Question: I have following data:
'''
kx = 20;
ky = 20;
k = [kx ky];
PointsL = [
[ 32 0 0] % P1
[387 0 0]
[475 0 0]
[475 30 0]
[602 30 0] % P5
[602 220 0]
[475 220 0]
[475 737 0]
[387 737 0]
[ 32 737 0] % P10
[ 32 555 0]
[ 0 555 0]
[ 0 277 0]
[ 27 277 0]
[ 27 250 0] % P15
[ 0 250 0]
[ 0 57 0]
[ 32 57 0] % P18
];
PointsH = [
[ 32 0 270] % P1
[387 0 270]
[475 0 183]
[475 30 183]
[602 30 183] % P5
[602 220 183]
[475 220 183]
[475 737 183]
[387 737 270]
[ 32 737 270] % P10
[ 32 555 270]
[ 0 555 270]
[ 0 277 270]
[ 27 277 270]
[ 27 250 270] % P15
[ 0 250 270]
[ 0 57 270]
[ 32 57 270] % P18
];
'''
'PointsL' are points of the lower surface - all with 'z=0'.
'PointsH' are points of the higher surface - changable in z-axis.
All of them are representing points of room.
Following code draws 3d model:
'''
plength = size(PointsL,1);
for i=1:plength
if i == 1
pl1 = PointsL(plength,:);
ph1 = PointsH(plength,:);
else
pl1 = PointsL(i-1,:);
ph1 = PointsH(i-1,:);
end
pl2 = PointsL(i,:);
ph2 = PointsH(i,:);
line([pl1(1) pl2(1)], [pl1(2) pl2(2)], [pl1(3) pl2(3)]);
line([ph1(1) ph2(1)], [ph1(2) ph2(2)], [ph1(3) ph2(3)]);
line([pl1(1) ph1(1)], [pl1(2) ph1(2)], [pl1(3) ph1(3)]);
end
p1 = PointsH(2,:);
p2 = PointsH(9,:);
line([p1(1) p2(1)], [p1(2) p2(2)], [p1(3) p2(3)]);
p1 = PointsH(4,:);
p2 = PointsH(7,:);
line([p1(1) p2(1)], [p1(2) p2(2)], [p1(3) p2(3)]);
'''

Is it possible to get height ('z' value) for given 'x,y' values ?
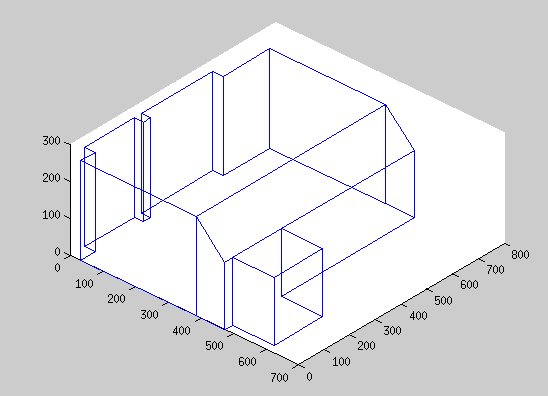
Answer: Ok, I was going to say that this could easily be done using 'TriScatteredInterp()' on 'PointsH'. I realised that it was not that simple to get it to produce what I wanted. I resorted to adding extra points and moving them around to create the right interpolation triangles.
I finally got something that can produce the z-value corresponding to the point (a,b).
Here is what I ended up doing...
'''
epsilon = 1e-8;
PointsL_diff = epsilon*[
[ -1 0 0] % P1
[ 0 -1 0]
[ 0 -1 0]
[ 1 0 0]
[ 0 -1 0] % added
[ 1 -1 0]
[ 1 0 0] % P5
[ 0 -1 0]
[ 1 1 0]
[ 1 1 0]
[ 0 1 0]
[ 1 0 0] % added
[ 0 1 0]
[ -1 0 0] % P10
[ 0 1 0] % added
[ -1 1 0]
[ -1 1 0]
[ -1 0 0]
[ 0 -1 0] % added
[ -1 -1 0]
[ -1 1 0] % P15
[ -1 0 0]
[ 0 1 0] % added
[ -1 -1 0]
[ -1 -1 0] % P18
];
PointsL = [
[ 32 0 0] % P1
[ 32 0 0] % added
[387 0 0]
[475 0 0]
[475 0 0] % added
[475 30 0]
[602 30 0] % P5
[602 30 0] % added
[602 220 0]
[475 220 0]
[475 737 0]
[475 737 0] % added
[387 737 0]
[ 32 737 0] % P10
[ 32 737 0] % added
[ 32 555 0]
[ 0 555 0]
[ 0 277 0]
[ 0 277 0] % added
[ 27 277 0]
[ 27 250 0] % P15
[ 0 250 0]
[ 0 250 0] % added
[ 0 57 0]
[ 32 57 0] % P18
];
PointsH = [
[ 32 0 270] % P1
[387 0 270]
[475 0 183]
[475 30 183]
[602 30 183] % P5
[602 220 183]
[475 220 183]
[475+epsilon 220 183] % added
[475 220+epsilon 183] % added
[475 737 183]
[387 737 270]
[387 220 270] % added
[ 32 737 270] % P10
[ 32 555 270]
[ 0 555 270]
[ 0 277 270]
[ 27 277 270]
[ 27 250 270] % P15
[ 0 250 270]
[ 0 57 270]
[ 32 57 270] % P18
];
% plot bounds
x_min = -200;
x_max = 800;
y_min = -200;
y_max = 800;
newPointsL = PointsL + PointsL_diff;
x = [PointsH(:,1); newPointsL(:,1); x_min; x_max; x_min; x_max];
y = [PointsH(:,2); newPointsL(:,2); y_min; y_min; y_max; y_max];
z = [PointsH(:,3); newPointsL(:,3); 0; 0; 0; 0];
F = TriScatteredInterp(x,y,z); % default is linear interpolation
% find z-value for point (a,b)
a = 100;
b = 200;
z_value = F(a,b)
% generate mesh and plot surface
ti_x = x_min:10:x_max;
ti_y = y_min:10:y_max;
[qx,qy] = meshgrid(ti_x,ti_y);
qz = F(qx,qy);
mesh(qx,qy,qz);
hold on;
plot3(x,y,z,'o');
'''
... and here is the figure the code produces: